Question: I am creating a plugin on 'Disassociate' message of 'Project' (custom entity); having N:N relationship with 'User' entity. It's not working. Here is the code.
'''
IOrganizationService service = localContext.OrganizationService;
IPluginExecutionContext context = localContext.PluginExecutionContext;
// Get Primary Entity
EntityReference target = (EntityReference)context.InputParameters["Target"];
if (target.LogicalName == "new_project" || target.LogicalName == "systemuser")
{
Relationship relationShip = (Relationship)context.InputParameters["Relationship"];
// Get Related Entities
EntityReferenceCollection relatedentities = (EntityReferenceCollection)context.InputParameters["RelatedEntities"];
foreach (EntityReference rel in relatedentities)
{
// Check Related Entity Logical & Schema name
if (rel.LogicalName == "new_project" && relationShip.SchemaName == "new_systemuser_new_project")
{
Entity user = service.Retrieve("systemuser", target.Id, new ColumnSet(true));
Entity project = service.Retrieve("new_project", rel.Id, new ColumnSet(true));
// Grant access
RevokeAccessRequest revokeAccessRequest = new RevokeAccessRequest
{
Revokee=target,
Target = rel
};
service.Execute(revokeAccessRequest);
}
}
}
'''
But I am not able to debug this plugin using plugin registration tool.It returns the message "App Domain Unloaded".

I don't know what is wrong with this plugin. Please Help.
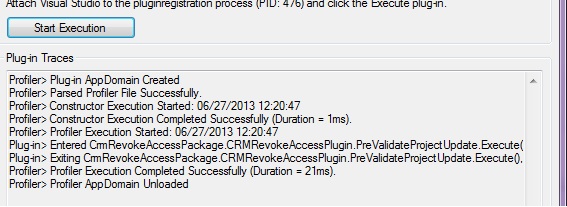
Answer: I have solved this problem.
I had registered this plugin in update message, then changed 'RegisterFile.crmregister'
'MessageName="Disassociate"' and 'PrimaryEntityName=""'
also changed the default constructor of the my plugin class.
'''
base.RegisteredEvents.Add(new Tuple<int, string, string, Action<LocalPluginContext>>(10, "Disassociate", "", new Action<LocalPluginContext>(ExecutePreValidateProjectUpdate)));
'''
Hope this will help someone facing same problem.